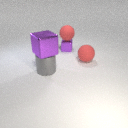
small purple metal cube below large red rubber sphere